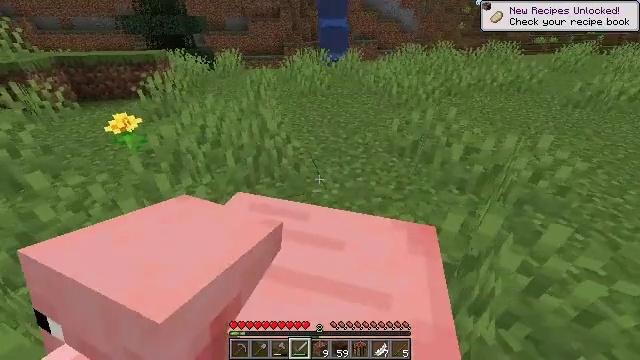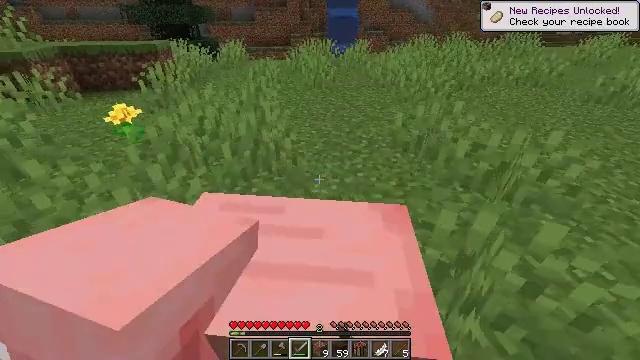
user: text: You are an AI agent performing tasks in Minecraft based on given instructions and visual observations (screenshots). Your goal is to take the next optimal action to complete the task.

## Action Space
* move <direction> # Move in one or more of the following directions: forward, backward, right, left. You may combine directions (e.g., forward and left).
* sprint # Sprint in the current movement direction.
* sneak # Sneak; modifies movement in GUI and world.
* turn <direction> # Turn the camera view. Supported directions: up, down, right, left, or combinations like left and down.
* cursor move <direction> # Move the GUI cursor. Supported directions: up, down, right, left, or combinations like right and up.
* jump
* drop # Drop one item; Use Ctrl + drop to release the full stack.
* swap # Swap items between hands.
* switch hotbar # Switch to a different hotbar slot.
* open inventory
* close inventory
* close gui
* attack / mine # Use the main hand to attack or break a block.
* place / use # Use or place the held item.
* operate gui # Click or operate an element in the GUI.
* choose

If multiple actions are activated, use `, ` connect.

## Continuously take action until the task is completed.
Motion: motion action
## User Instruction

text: Combat the pig.
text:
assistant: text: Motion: move right, turn left
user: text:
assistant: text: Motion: no_op